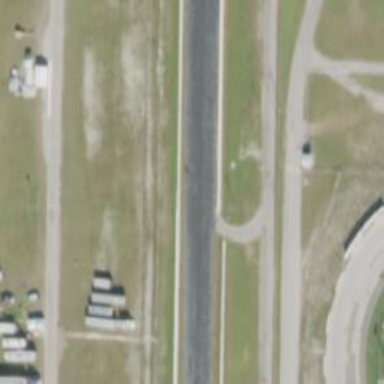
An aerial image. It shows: Asphalt raceway designed for motor sports.